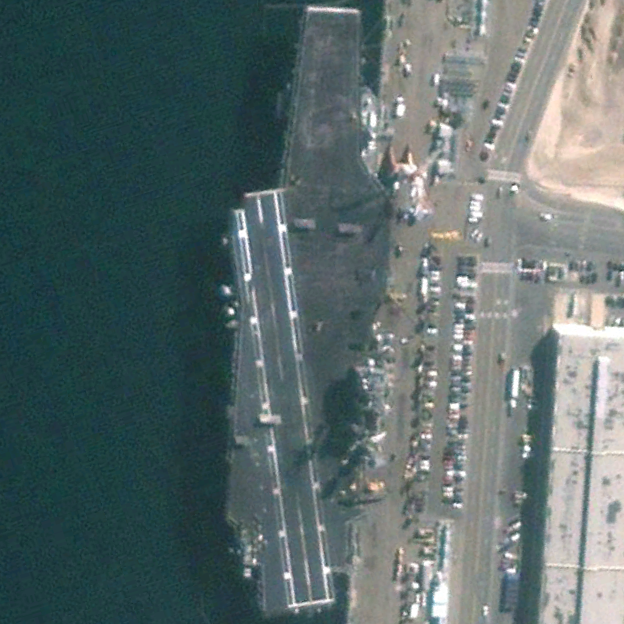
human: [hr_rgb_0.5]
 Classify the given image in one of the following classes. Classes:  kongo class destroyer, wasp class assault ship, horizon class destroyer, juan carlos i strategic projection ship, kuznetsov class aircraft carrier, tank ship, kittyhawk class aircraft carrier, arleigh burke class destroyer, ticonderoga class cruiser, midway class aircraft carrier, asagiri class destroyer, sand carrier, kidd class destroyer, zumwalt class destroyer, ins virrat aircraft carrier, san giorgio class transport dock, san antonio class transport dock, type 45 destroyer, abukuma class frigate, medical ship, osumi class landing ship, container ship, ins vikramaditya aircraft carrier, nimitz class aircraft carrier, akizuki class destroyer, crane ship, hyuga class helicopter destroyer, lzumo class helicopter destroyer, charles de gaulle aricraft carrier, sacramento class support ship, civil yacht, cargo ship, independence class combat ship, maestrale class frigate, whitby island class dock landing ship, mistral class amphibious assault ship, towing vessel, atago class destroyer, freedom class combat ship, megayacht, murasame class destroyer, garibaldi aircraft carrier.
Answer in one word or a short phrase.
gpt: Nimitz class aircraft carrier